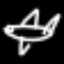
Label: airplane